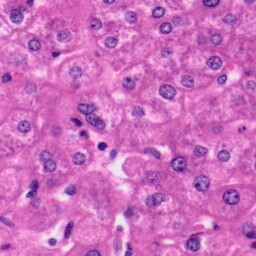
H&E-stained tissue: Liver